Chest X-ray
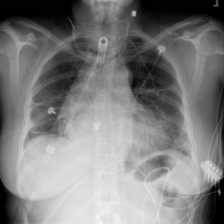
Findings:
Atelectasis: positive
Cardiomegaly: negative
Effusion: negative
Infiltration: negative
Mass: negative
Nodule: negative
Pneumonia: negative
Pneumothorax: negative
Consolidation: negative
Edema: negative
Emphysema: negative
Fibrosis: negative
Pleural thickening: negative
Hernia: negative